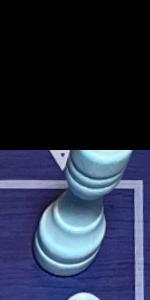
Label: Rook_White